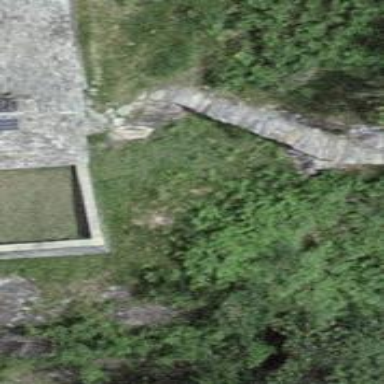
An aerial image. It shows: Retaining wall.